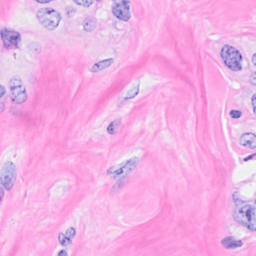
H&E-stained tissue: Breast